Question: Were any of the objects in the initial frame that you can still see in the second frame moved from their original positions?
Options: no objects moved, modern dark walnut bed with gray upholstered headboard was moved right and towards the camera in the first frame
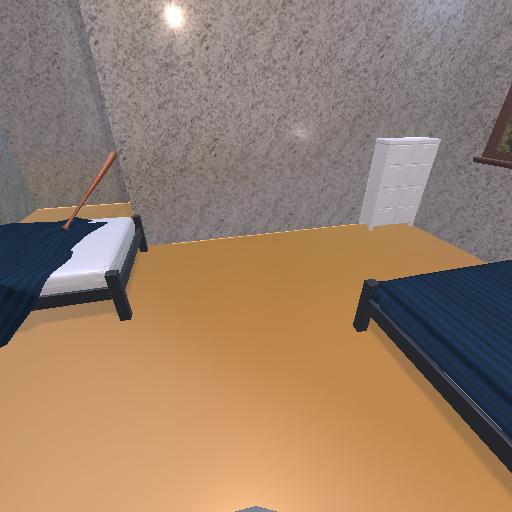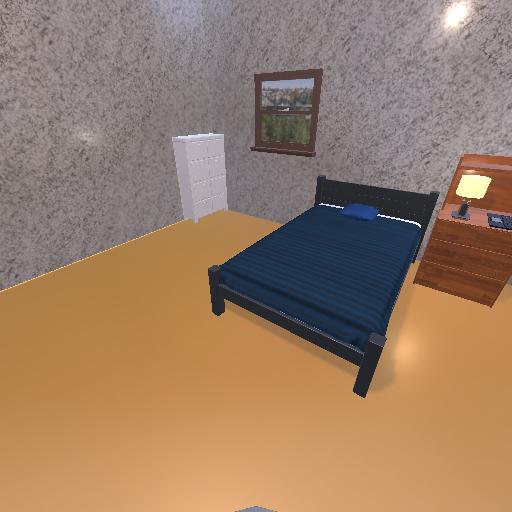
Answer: no objects moved